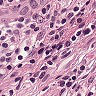
Metastatic tissue present: yes